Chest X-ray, PA view. Patient: 50 years old, sex M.
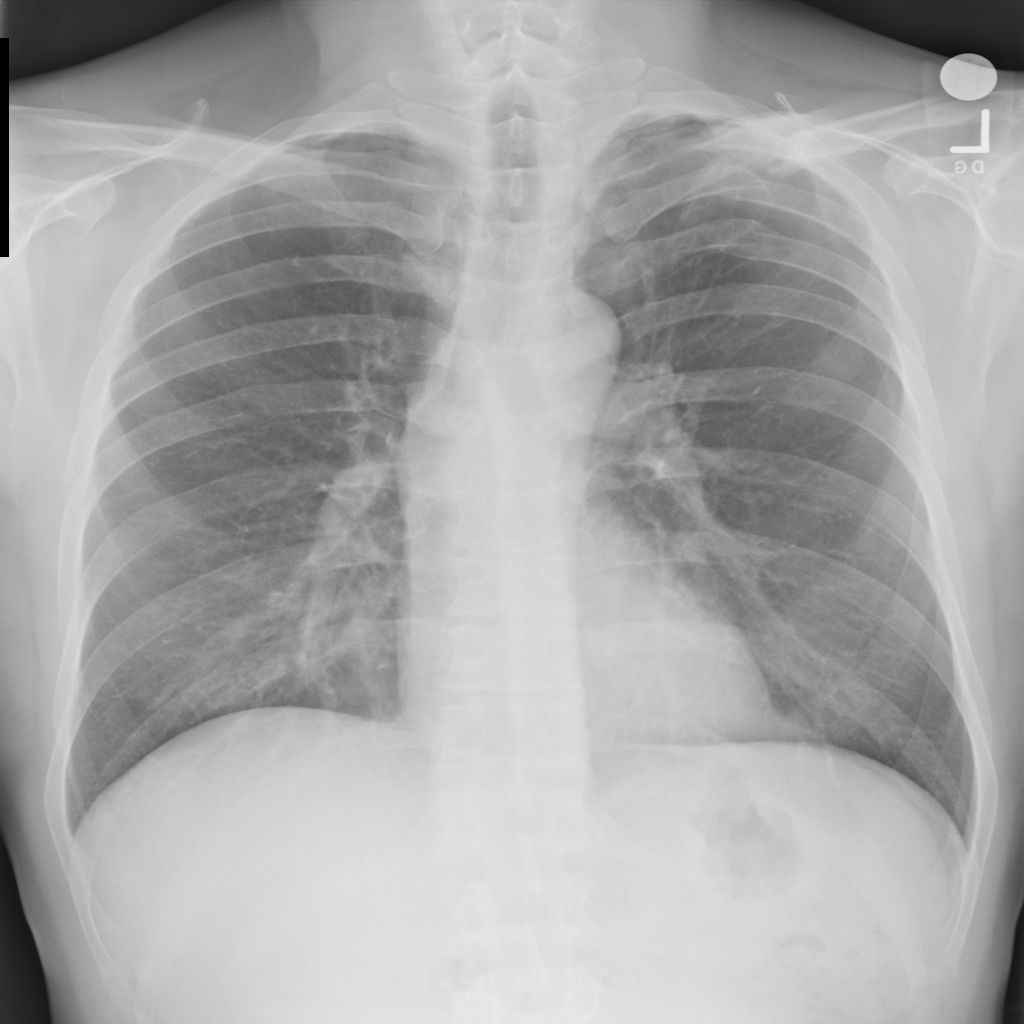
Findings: No Finding